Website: home-depot
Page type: delivery-shipping
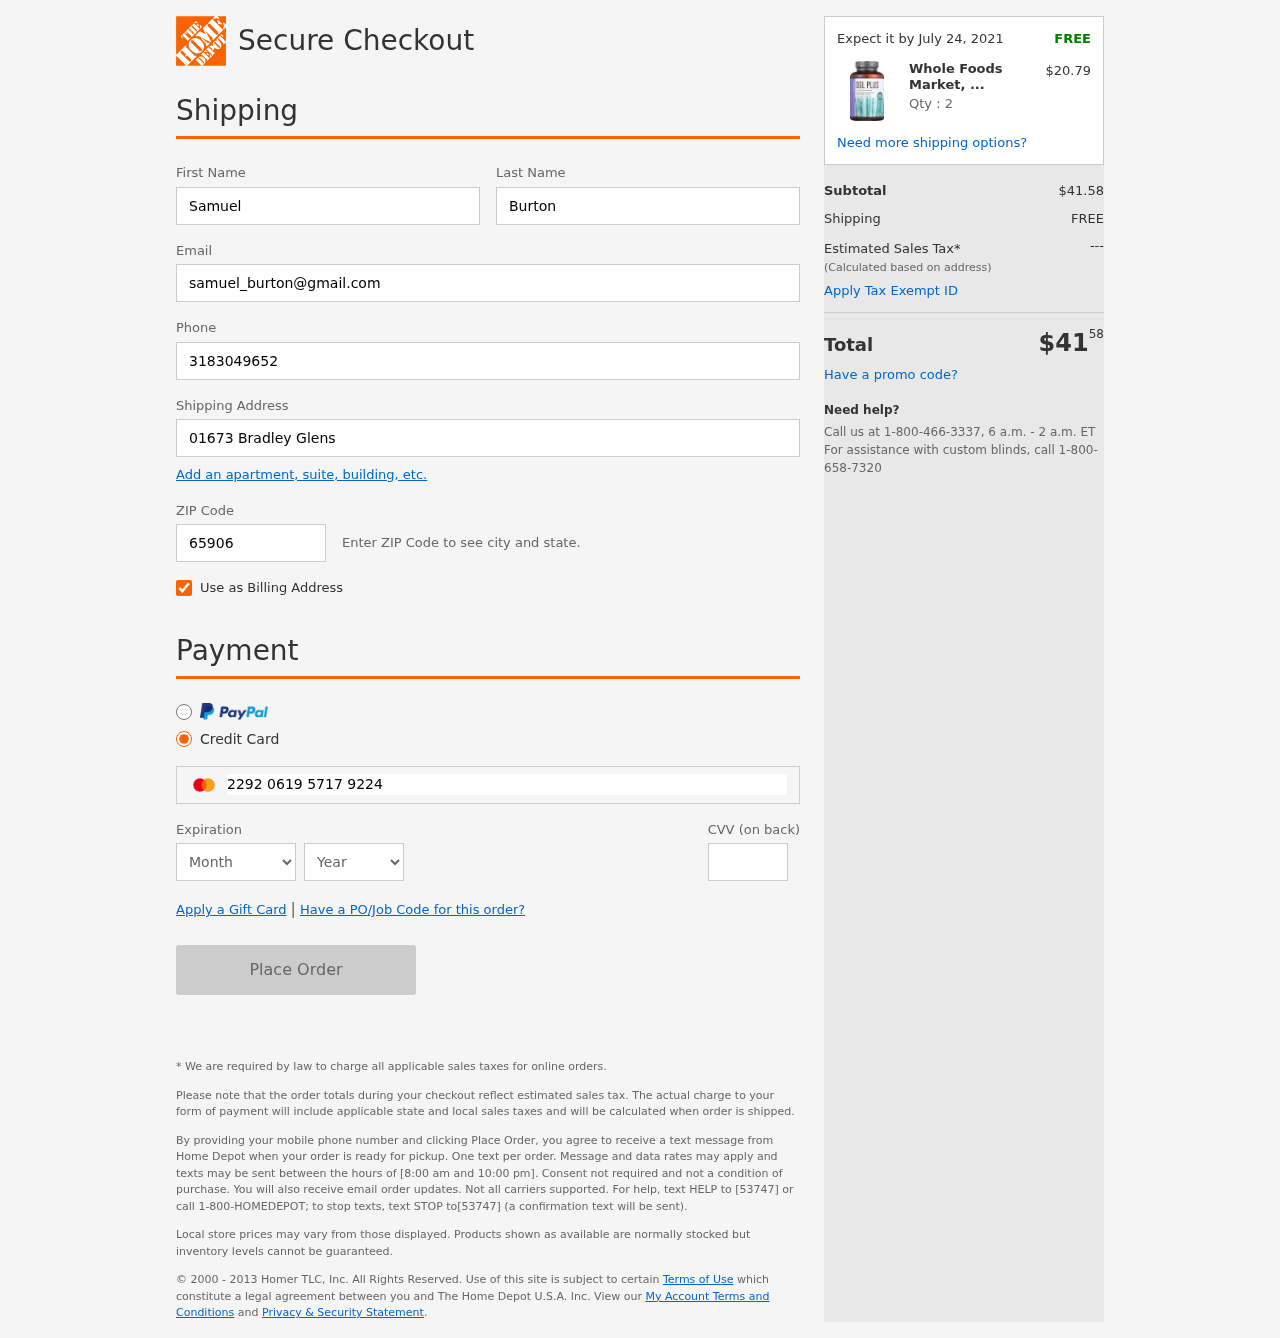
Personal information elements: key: PII_CARD_CVV
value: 204
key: PII_CARD_EXPIRY_MONTH
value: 06
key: PII_CARD_EXPIRY_YEAR
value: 27
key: PII_CARD_NUMBER
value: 2292 0619 5717 9224
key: PII_EMAIL
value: samuel_burton@gmail.com
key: PII_FIRSTNAME
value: Samuel
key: PII_LASTNAME
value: Burton
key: PII_PHONE
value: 3183049652
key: PII_POSTCODE
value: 65906
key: PII_STREET
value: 01673 Bradley Glens
Product elements: key: PRODUCT1_NAME
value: Whole Foods Market, DGL Plus, 100 ct
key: PRODUCT1_PRICE
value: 20.79
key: PRODUCT1_QUANTITY
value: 2
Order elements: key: ORDER_DELIVERY_DATE
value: Expect it by July 24, 2021
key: ORDER_SUBTOTAL
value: $41.58
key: ORDER_SHIPPING_COST
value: FREE
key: ORDER_TOTAL
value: $4158